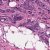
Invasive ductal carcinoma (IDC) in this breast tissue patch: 1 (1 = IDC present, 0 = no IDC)